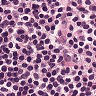
Metastatic tissue present: no